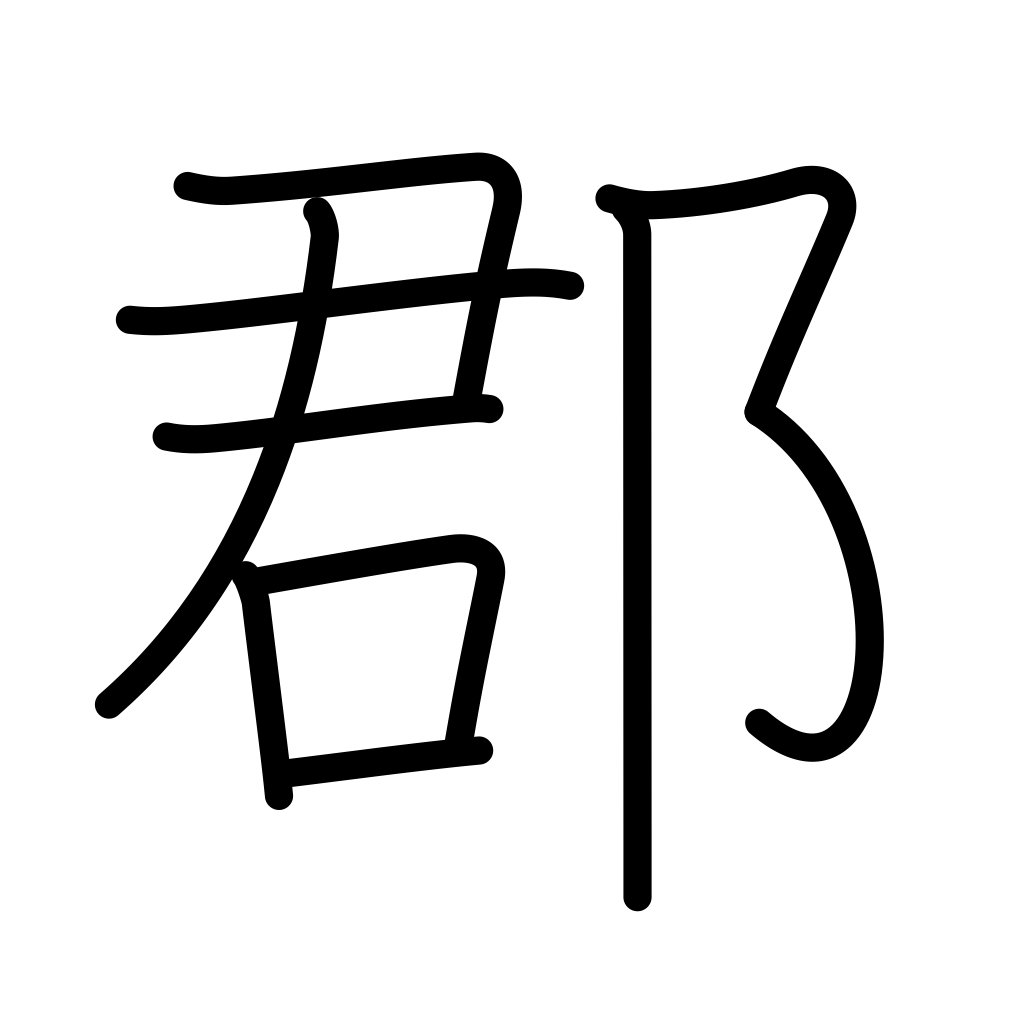
Meaning: county, district